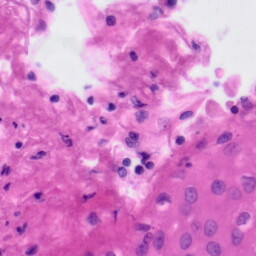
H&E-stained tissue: Tonsil